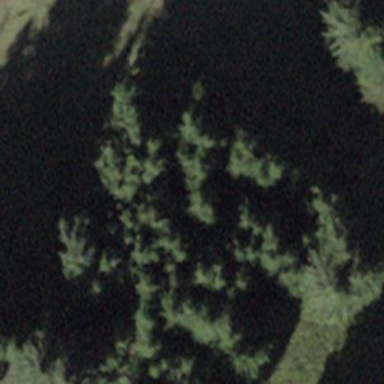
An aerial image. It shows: Forest area.